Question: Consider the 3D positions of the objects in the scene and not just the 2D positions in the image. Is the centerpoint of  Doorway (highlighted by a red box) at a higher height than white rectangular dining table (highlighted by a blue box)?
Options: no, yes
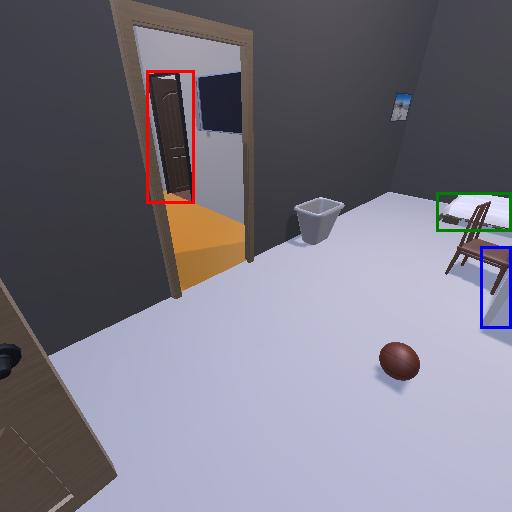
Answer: no